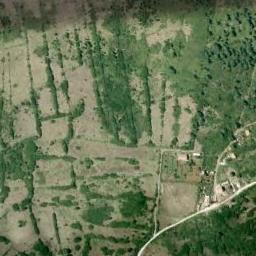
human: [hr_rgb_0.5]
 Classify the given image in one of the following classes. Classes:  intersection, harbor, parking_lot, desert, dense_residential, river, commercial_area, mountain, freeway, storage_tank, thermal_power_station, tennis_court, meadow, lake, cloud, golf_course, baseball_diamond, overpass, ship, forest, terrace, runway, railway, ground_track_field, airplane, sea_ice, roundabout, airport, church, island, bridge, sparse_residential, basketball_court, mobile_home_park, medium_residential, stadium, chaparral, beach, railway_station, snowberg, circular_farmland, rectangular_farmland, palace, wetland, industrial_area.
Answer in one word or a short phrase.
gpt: terrace